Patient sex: M
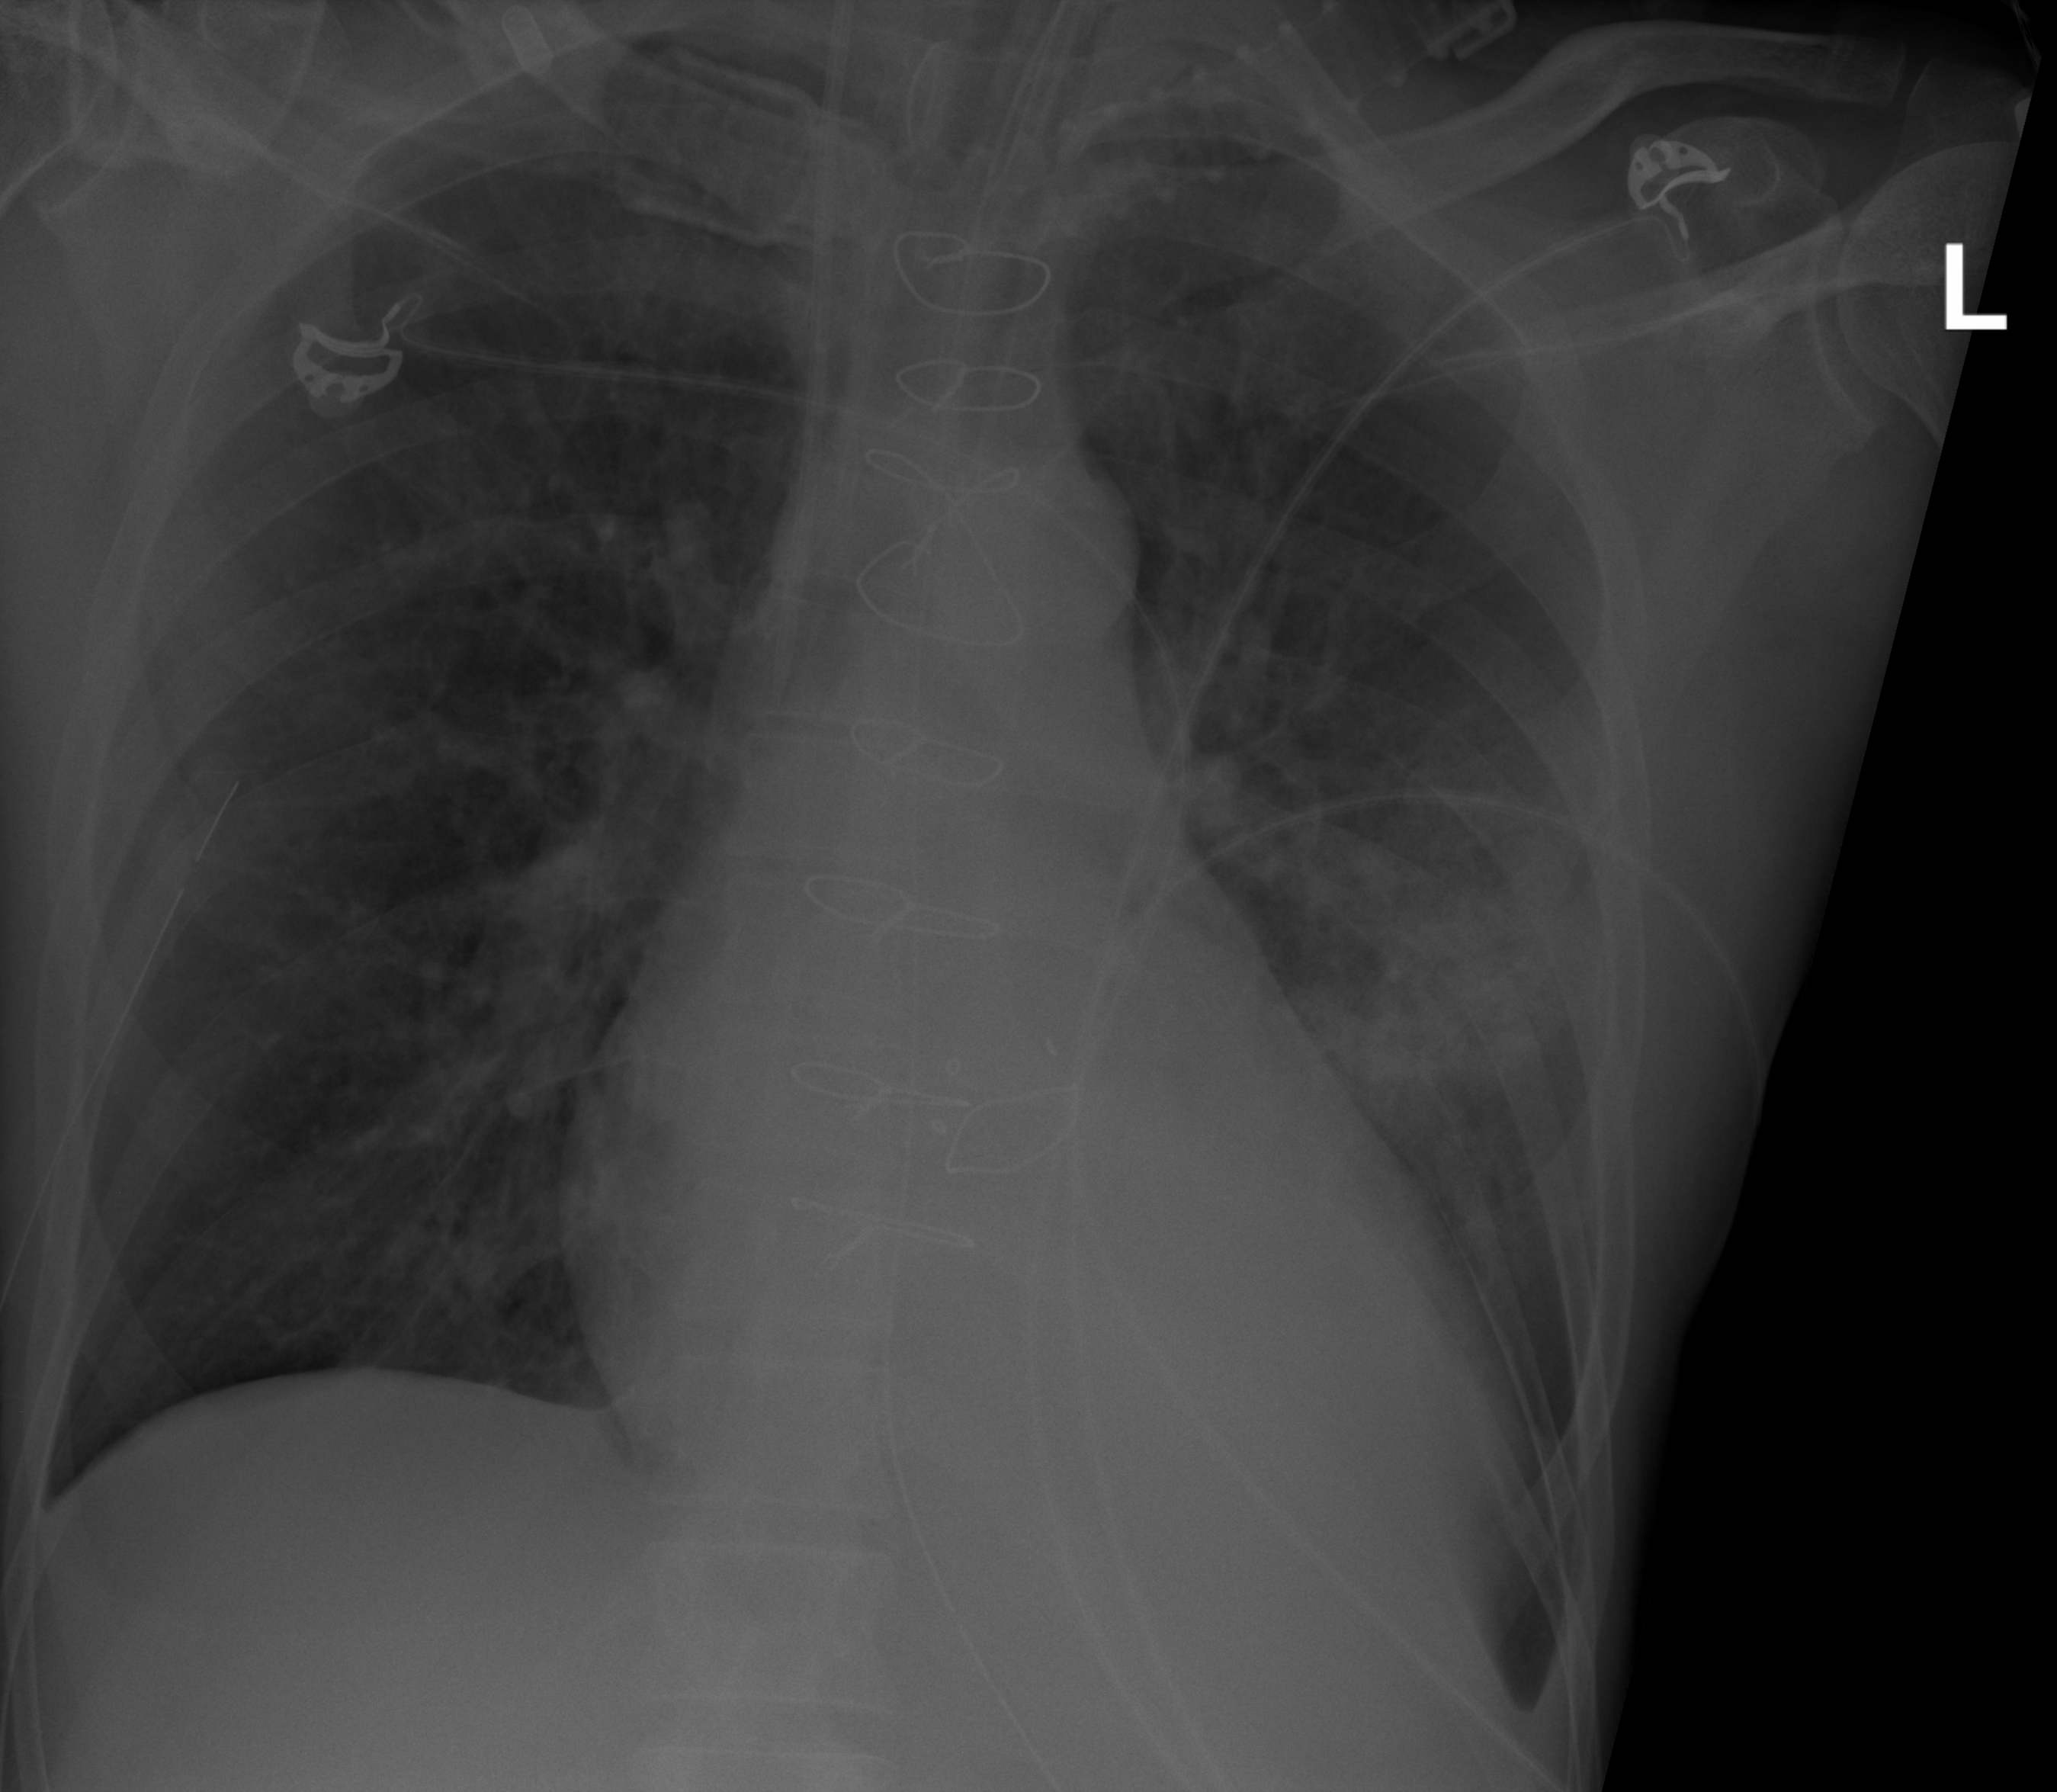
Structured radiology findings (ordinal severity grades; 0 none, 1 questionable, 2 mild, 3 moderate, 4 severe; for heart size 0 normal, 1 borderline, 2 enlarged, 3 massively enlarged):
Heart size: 2
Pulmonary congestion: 2
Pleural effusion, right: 0
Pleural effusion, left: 1
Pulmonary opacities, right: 2
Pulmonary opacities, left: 3
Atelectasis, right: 0
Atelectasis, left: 2